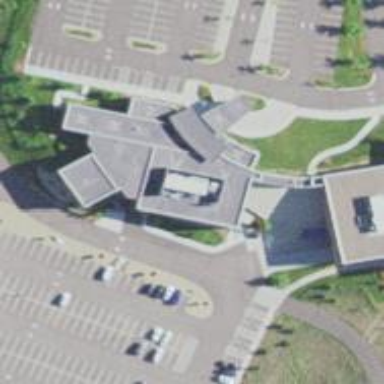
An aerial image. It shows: Hospital building.